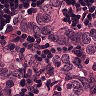
Metastatic tissue present: yes